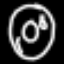
Label: donut